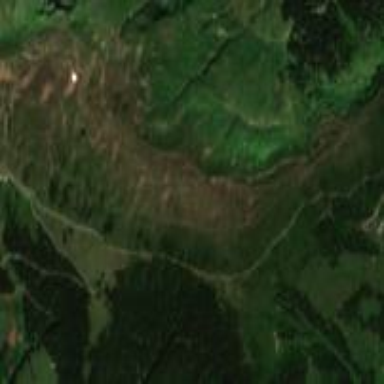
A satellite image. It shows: Natural area of fell.